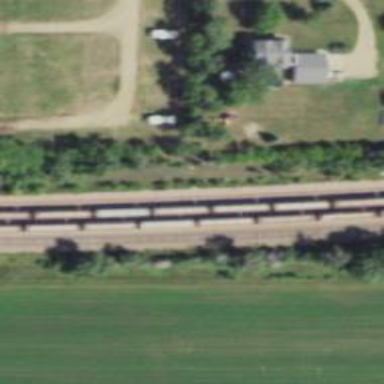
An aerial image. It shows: Railway track.